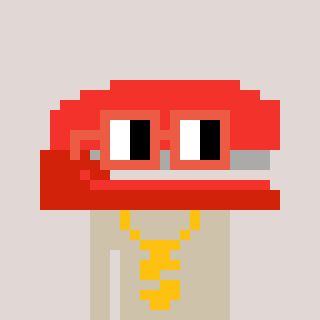
a pixel art character with square orange glasses, a stapler-shaped head and a bege-colored body on a warm background